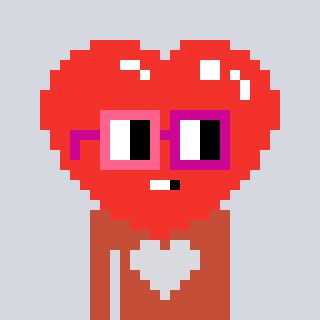
a pixel art character with square pink and red glasses, a heart-shaped head and a rust-colored body on a cool background